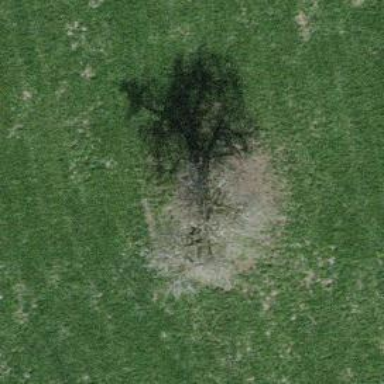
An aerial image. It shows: Single tag "natural: tree."